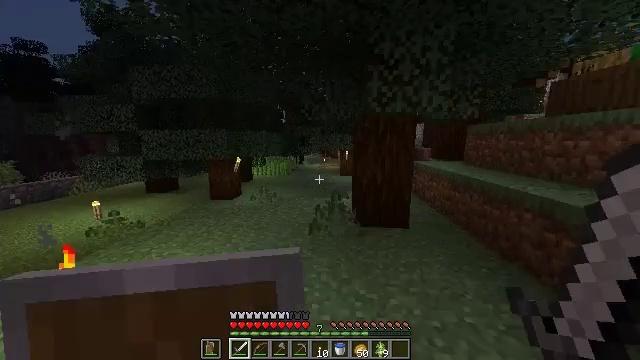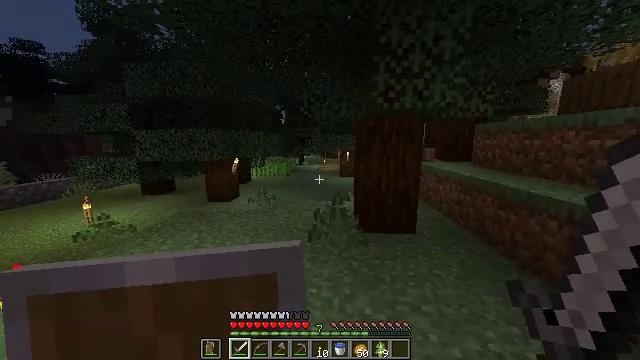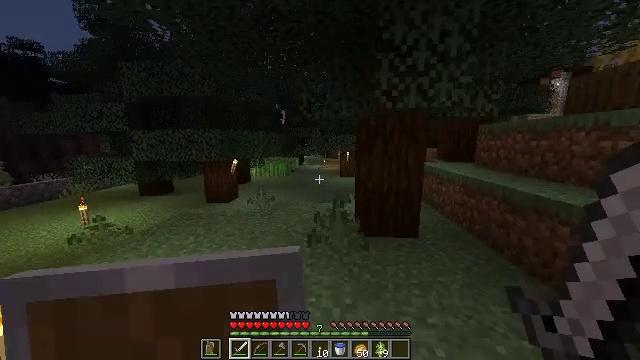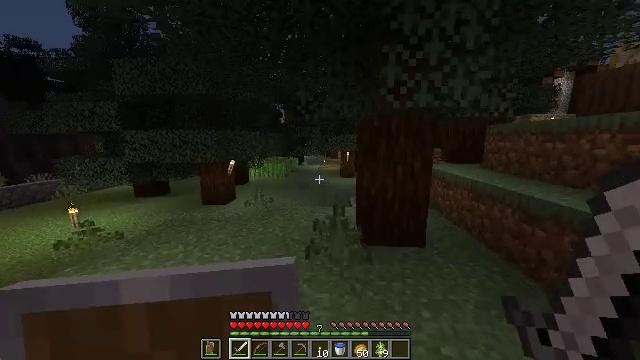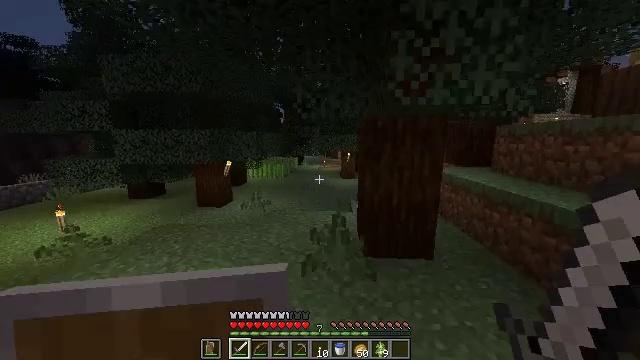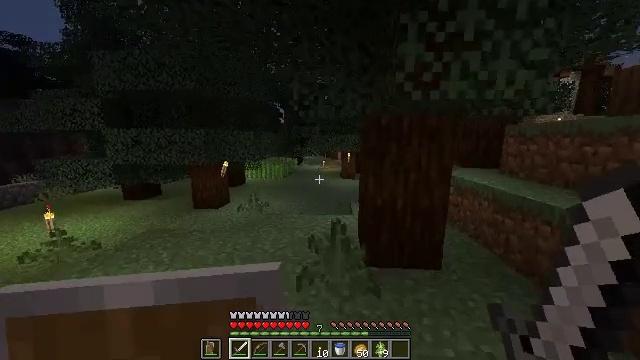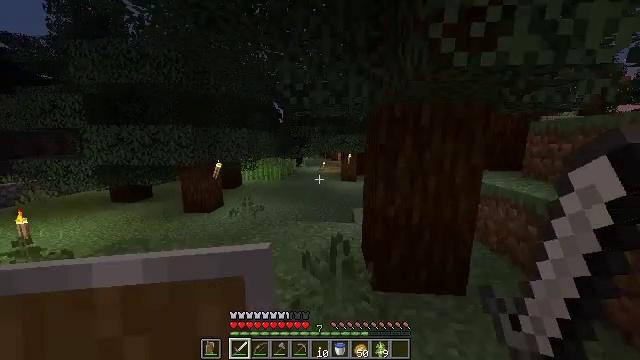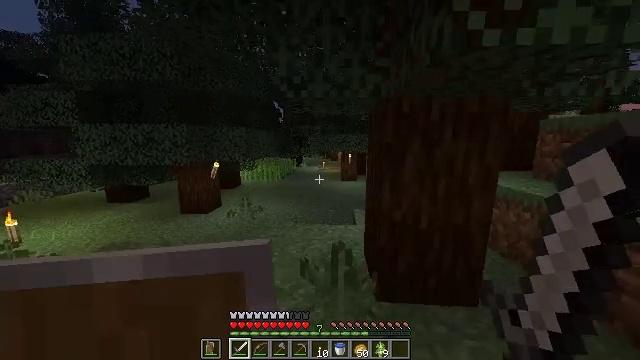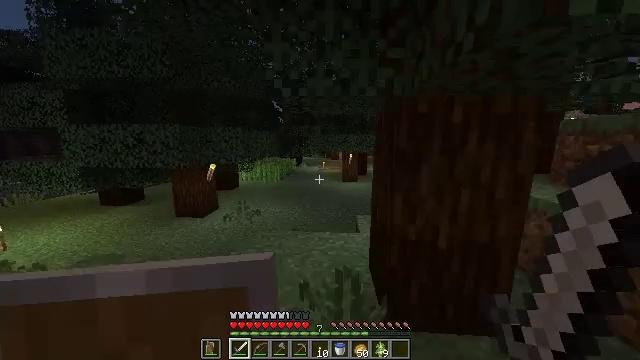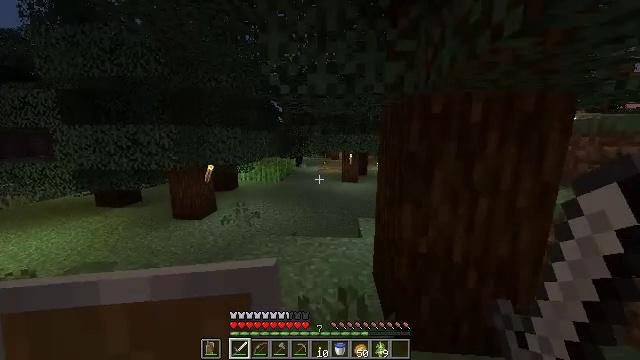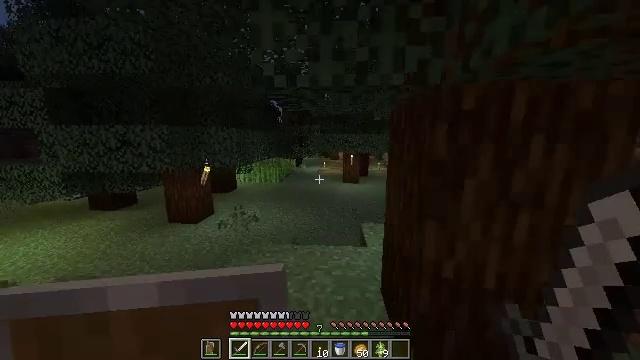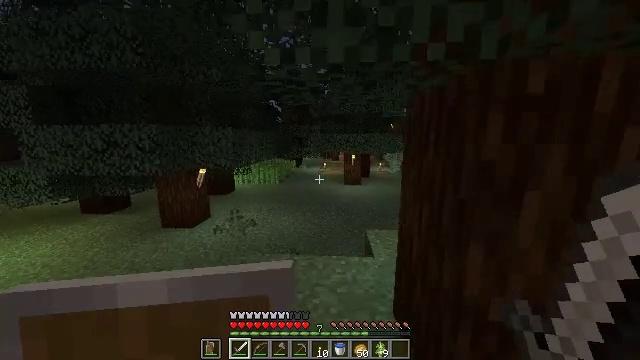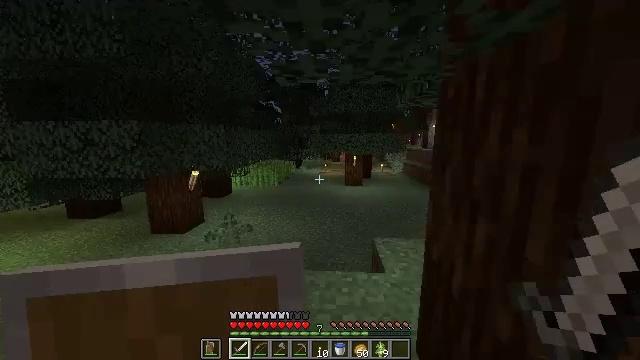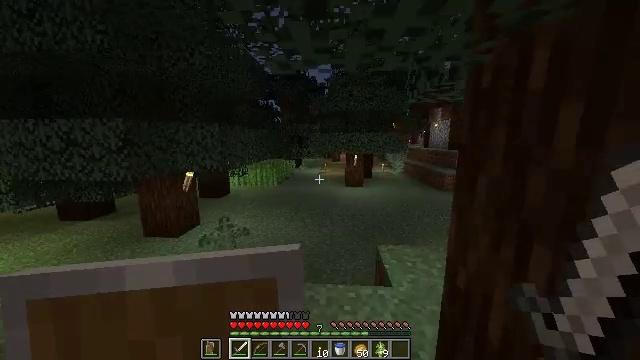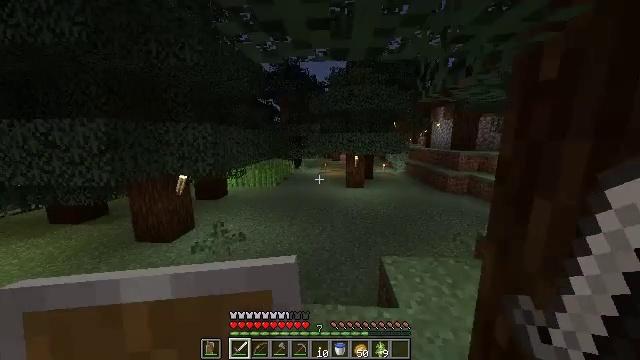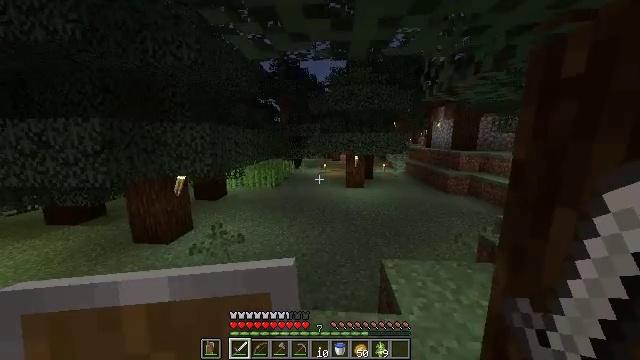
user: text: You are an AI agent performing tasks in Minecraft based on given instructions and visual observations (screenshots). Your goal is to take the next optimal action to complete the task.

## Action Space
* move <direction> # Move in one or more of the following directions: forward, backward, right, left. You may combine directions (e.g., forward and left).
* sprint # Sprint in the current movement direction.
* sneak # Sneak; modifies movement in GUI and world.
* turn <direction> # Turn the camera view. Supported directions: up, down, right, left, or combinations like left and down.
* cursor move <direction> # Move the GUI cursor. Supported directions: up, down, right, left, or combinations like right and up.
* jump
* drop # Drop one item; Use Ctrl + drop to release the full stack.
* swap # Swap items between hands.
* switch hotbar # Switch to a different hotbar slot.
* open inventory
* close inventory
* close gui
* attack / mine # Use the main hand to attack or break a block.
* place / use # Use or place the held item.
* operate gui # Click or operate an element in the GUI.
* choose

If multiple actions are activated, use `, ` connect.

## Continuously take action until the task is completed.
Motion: motion action
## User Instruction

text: Retrieve the blue bed from the ground.
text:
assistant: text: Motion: move forward
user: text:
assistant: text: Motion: move forward
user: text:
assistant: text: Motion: move forward
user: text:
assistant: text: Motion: move forward
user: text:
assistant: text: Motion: move forward
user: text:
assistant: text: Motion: move forward
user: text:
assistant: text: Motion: move forward
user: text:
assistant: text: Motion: move forward
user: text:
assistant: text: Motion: move forward
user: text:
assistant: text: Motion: move forward
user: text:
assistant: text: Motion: move forward
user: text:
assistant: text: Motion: move forward
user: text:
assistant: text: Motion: move forward
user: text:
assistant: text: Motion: move forward
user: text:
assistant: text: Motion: move forward
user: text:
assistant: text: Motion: move forward
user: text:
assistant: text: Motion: move forward
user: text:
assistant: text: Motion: move forward
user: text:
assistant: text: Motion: move forward
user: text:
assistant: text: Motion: move forward
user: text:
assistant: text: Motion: move forward
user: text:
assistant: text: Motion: move forward
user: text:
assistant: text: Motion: move forward
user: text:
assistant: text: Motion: move forward
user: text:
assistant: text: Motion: move forward
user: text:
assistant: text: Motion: move forward
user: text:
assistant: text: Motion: move forward
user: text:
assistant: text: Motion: move forward
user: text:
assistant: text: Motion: move forward
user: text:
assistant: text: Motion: move forward